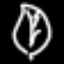
Label: leaf